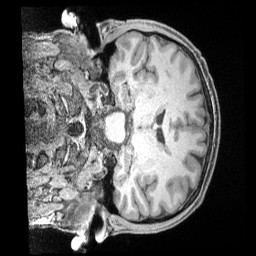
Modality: T1w
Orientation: coronal
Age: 36
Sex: male
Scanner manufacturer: siemens
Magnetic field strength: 3 T
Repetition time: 2 s
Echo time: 0.00211 s